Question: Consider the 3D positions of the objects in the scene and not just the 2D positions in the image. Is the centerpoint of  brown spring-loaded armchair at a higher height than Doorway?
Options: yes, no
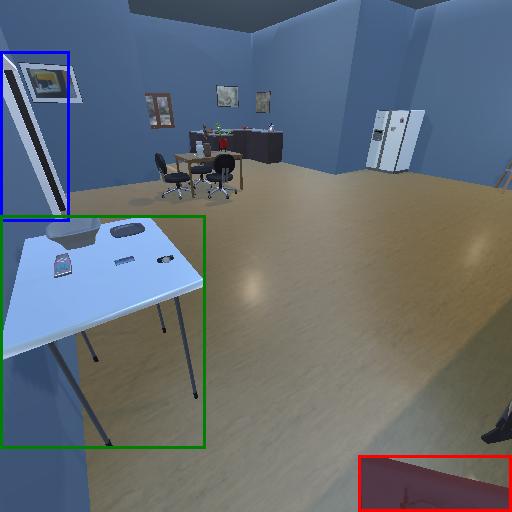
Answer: yes